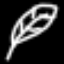
Label: leaf